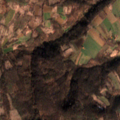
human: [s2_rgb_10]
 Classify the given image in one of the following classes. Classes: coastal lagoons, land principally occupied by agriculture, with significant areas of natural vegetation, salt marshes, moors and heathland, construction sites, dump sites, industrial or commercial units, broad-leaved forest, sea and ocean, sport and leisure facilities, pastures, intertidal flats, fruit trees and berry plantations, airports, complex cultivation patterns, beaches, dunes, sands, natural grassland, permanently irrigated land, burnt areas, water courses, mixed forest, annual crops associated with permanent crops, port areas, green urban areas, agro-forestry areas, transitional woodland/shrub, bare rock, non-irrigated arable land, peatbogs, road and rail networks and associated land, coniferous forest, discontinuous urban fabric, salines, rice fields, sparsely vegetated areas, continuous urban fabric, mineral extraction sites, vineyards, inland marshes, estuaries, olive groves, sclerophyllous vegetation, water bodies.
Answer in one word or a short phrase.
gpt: pastures, complex cultivation patterns, land principally occupied by agriculture, with significant areas of natural vegetation, broad-leaved forest, transitional woodland/shrub